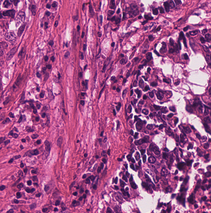
Tumor epithelial tissue: yes
Tumor-associated stroma tissue: yes
Normal tissue: no